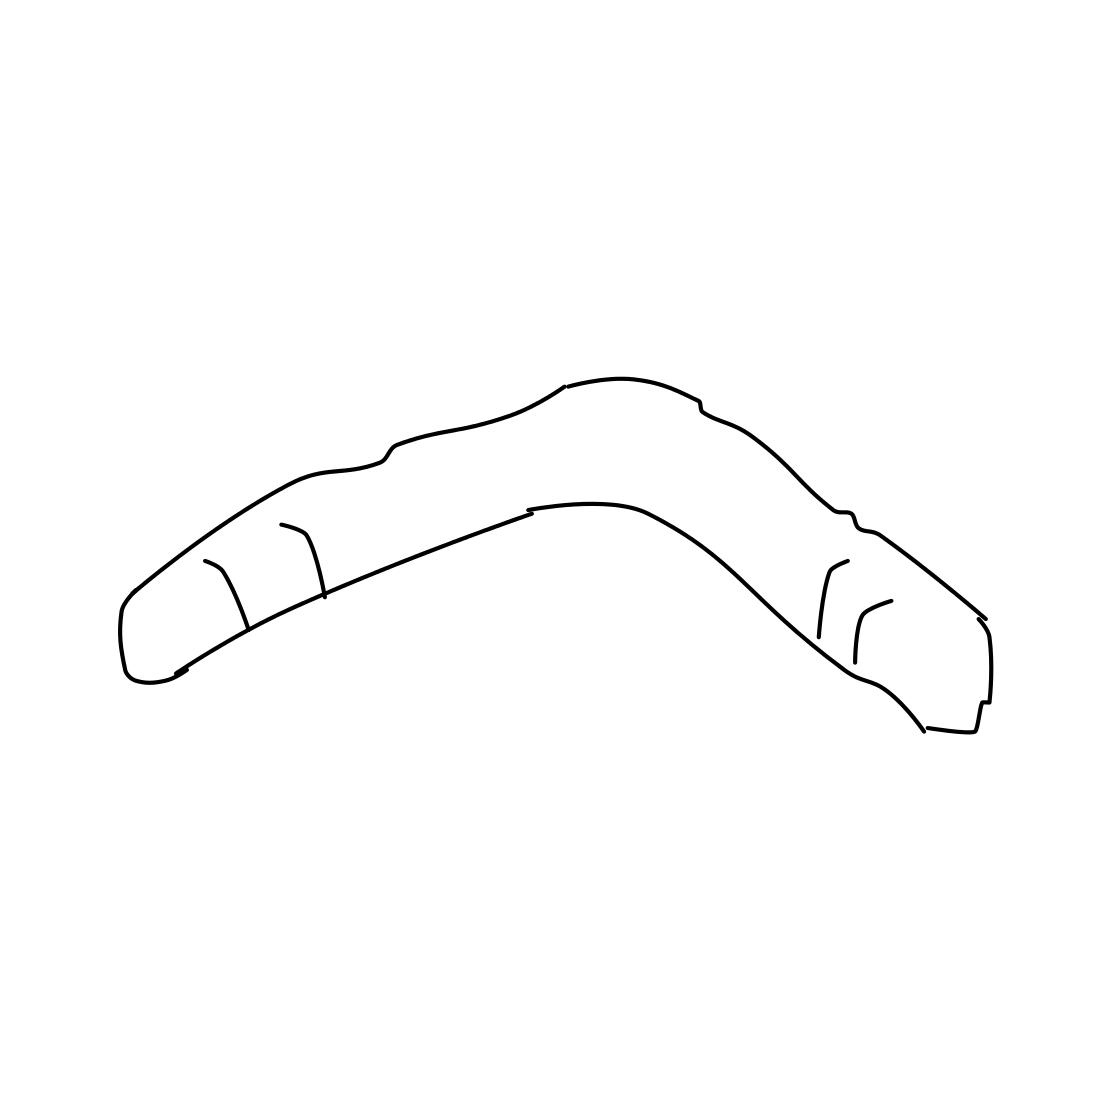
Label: boomerang